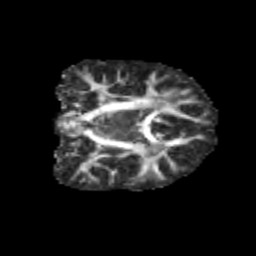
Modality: FA
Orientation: coronal
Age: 9
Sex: female
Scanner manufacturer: siemens
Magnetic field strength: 3 T
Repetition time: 3.8 s
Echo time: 0.07 s